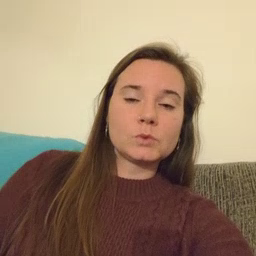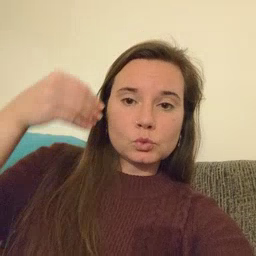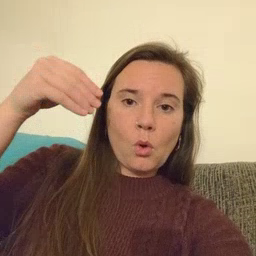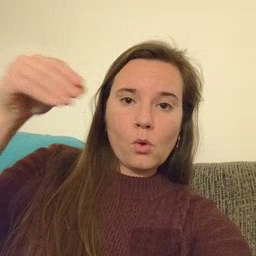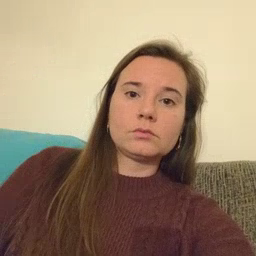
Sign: store